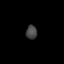
Tissue: prostate
Cell type: T cells
Senescence score: 0.7845
Nuclear area (px): 151
Mean DAPI intensity: 68.642